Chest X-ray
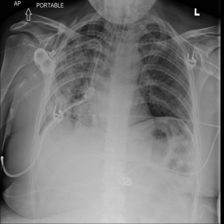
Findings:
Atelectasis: negative
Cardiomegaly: negative
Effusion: negative
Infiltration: positive
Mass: negative
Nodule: negative
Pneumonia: negative
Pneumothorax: negative
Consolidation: negative
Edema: negative
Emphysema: negative
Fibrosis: negative
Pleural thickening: negative
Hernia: negative